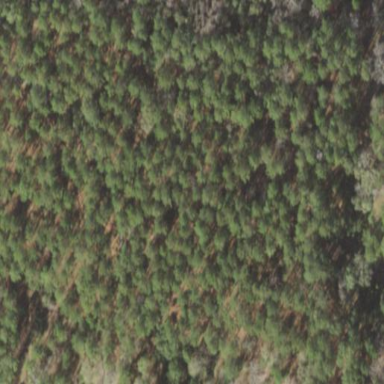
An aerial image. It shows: Forest area predominantly covered with needle-leaved trees.